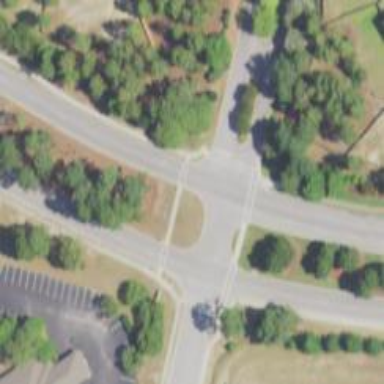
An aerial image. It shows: Marked road crossing.